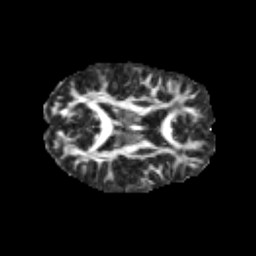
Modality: FA
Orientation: axial
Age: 11
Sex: male
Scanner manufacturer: siemens
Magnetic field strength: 3 T
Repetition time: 3.8 s
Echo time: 0.07 s